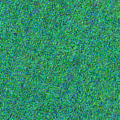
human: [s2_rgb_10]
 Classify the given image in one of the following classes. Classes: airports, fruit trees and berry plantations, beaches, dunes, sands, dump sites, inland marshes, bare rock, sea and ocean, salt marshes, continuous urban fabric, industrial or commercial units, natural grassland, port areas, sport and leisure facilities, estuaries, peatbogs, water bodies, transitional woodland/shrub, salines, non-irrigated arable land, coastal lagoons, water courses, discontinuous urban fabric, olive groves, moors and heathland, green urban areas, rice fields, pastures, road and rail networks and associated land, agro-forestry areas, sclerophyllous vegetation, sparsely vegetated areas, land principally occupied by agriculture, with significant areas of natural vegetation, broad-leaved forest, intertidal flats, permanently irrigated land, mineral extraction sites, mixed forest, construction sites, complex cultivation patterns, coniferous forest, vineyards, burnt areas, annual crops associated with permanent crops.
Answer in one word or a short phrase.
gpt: sea and ocean